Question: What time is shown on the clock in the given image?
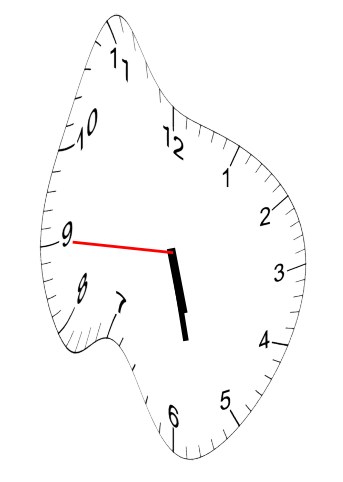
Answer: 05:27:45